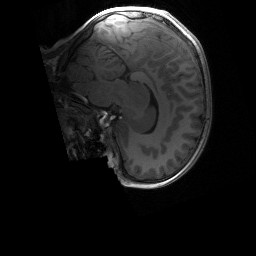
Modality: T1w
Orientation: sagittal
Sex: male
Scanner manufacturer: siemens
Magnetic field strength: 3 T
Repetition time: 1.9 s
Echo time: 0.00243 s